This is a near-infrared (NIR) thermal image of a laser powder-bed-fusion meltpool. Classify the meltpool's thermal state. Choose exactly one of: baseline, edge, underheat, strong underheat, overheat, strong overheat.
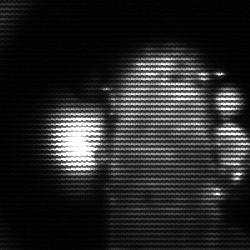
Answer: strong underheat